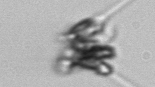
Label: Asterionellopsis_glacialis